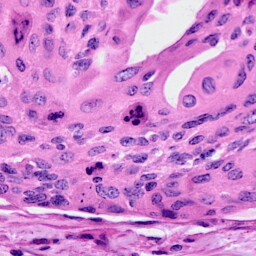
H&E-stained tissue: Cervix